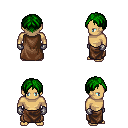
a pixel art fantasy rpg character, male body template, human, tanned skin, brown cape, robe skirt, green parted hairstyle, metal gloves, four views (front, back, left, right), 2x2 character sprite sheet, small pixel art, hard edges, no anti-aliasing